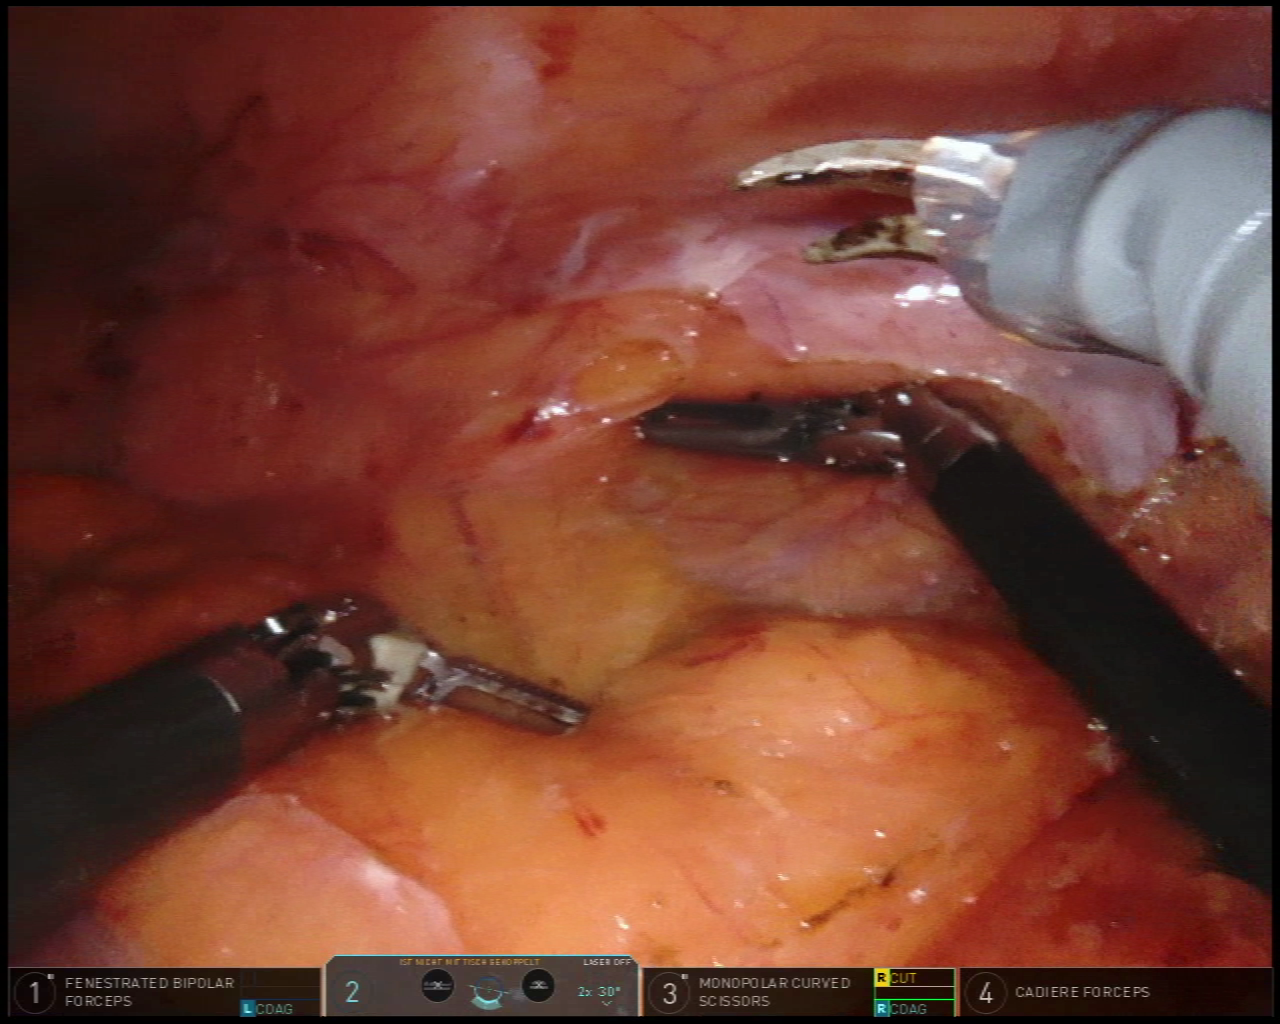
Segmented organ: abdominal_wall
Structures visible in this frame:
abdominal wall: yes
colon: no
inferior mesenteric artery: no
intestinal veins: no
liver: no
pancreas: no
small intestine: no
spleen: no
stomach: no
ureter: no
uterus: no
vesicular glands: no